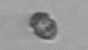
Label: Heterocapsa_rotundata